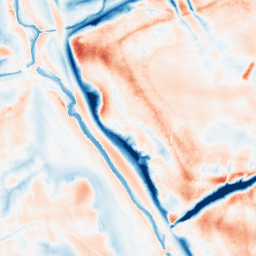
Category: trend_removal
Decomposition family: local_polynomial
Decomposition parameters: window_size: 31
degree: 1
Upsampling method: fft_zeropad
Upsampling parameters: scale: 4
Upsampling scale: 4